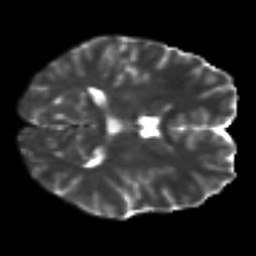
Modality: T2w
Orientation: axial
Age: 22
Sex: female
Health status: healthy
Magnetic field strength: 3 T
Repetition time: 8.4 s
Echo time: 0.0926 s